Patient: sex M, age 73
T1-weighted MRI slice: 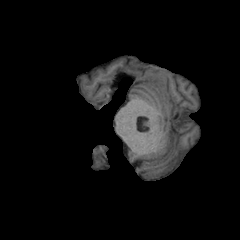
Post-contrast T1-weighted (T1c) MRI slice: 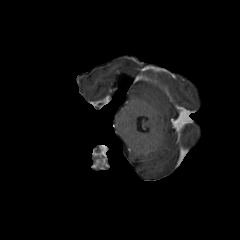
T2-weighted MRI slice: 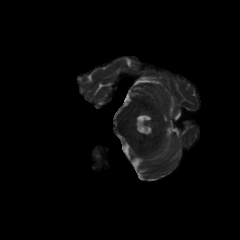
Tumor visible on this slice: no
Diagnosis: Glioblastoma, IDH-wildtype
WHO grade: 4